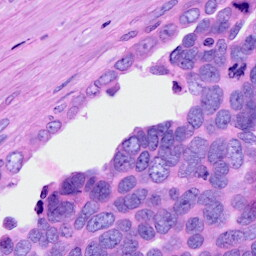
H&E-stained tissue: Ovarian